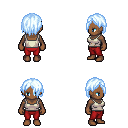
a pixel art fantasy rpg character, female body template, human, dark skin, white pirate shirt, red pants, white cyan bangs hairstyle, four views (front, back, left, right), 2x2 character sprite sheet, small pixel art, hard edges, no anti-aliasing